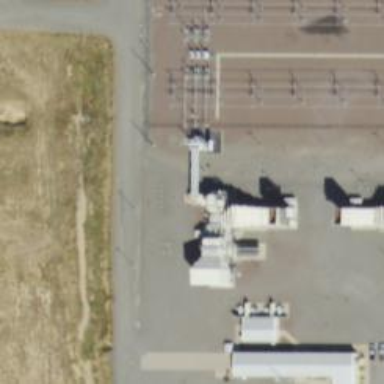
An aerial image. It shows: Gas turbine generator powered by gas.